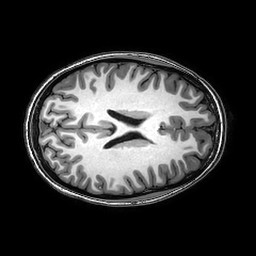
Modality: T1w
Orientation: axial
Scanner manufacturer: philips
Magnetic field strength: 3 T
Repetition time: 0.008145 s
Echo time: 0.00374 s